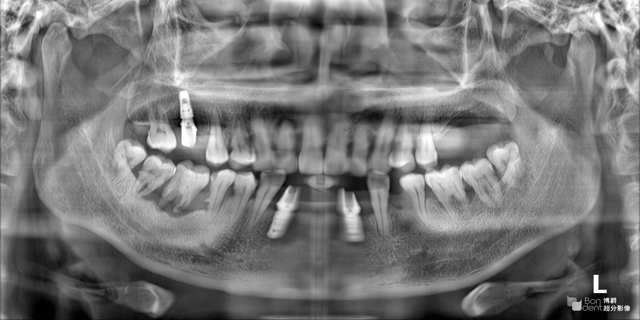
adult